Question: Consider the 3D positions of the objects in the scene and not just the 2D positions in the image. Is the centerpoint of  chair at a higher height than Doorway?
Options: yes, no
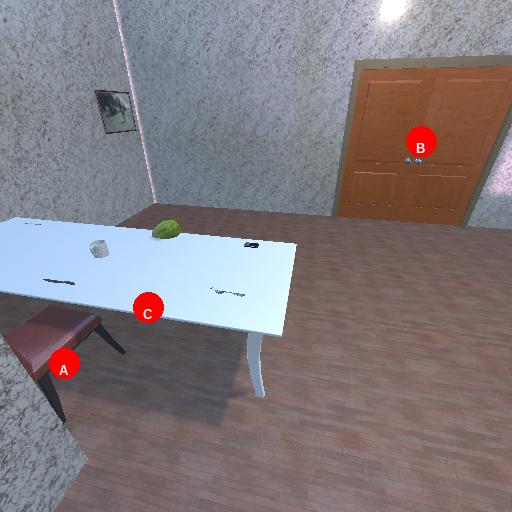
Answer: yes